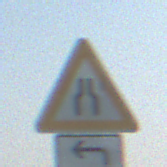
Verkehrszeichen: VerengteFahrbahn
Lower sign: RichtungsangabeDurchPfeile2
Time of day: MorningAfternoon
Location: Outdoor (Special)
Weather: Clear
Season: NotSpecified
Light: Natural